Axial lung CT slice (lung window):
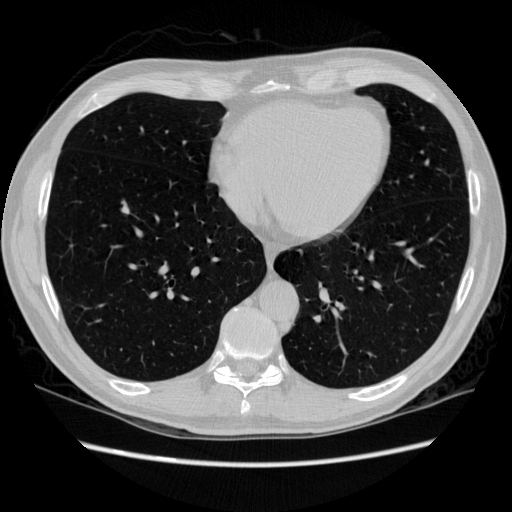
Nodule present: no